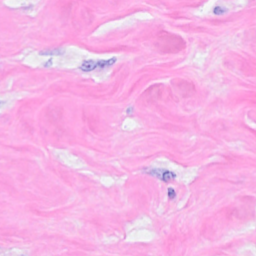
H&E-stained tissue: Breast